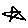
Label: star